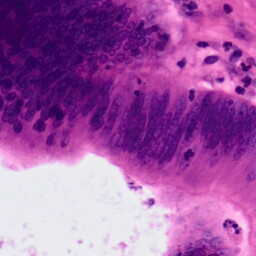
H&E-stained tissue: Colon